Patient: sex F, age 83
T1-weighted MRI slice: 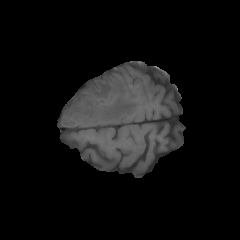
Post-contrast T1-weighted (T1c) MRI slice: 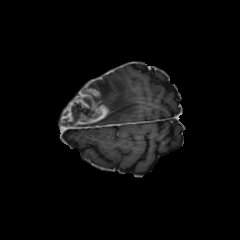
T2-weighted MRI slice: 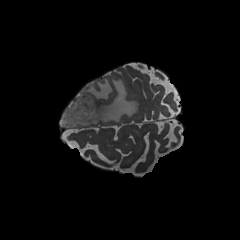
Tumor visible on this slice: yes
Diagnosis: Glioblastoma, IDH-wildtype
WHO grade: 4